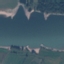
Label: River